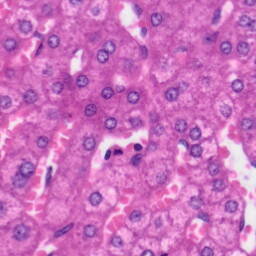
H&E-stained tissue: Liver